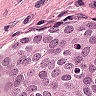
Metastatic tissue present: yes